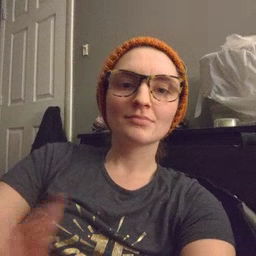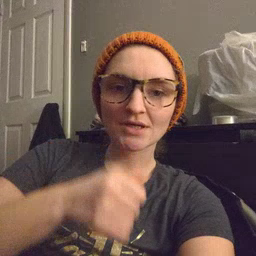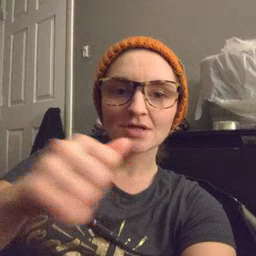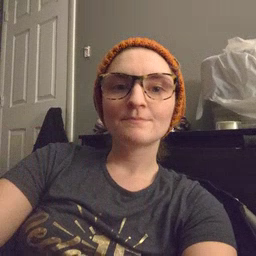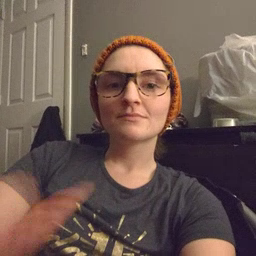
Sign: hide